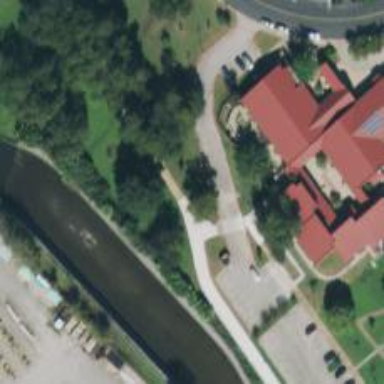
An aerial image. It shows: Public community center.